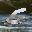
Label: 5